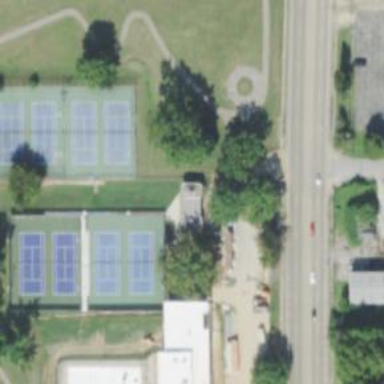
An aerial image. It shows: Tennis court.